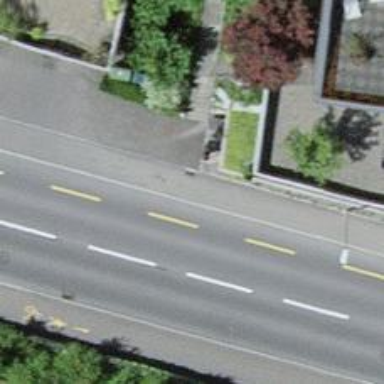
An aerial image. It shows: Road with steps.